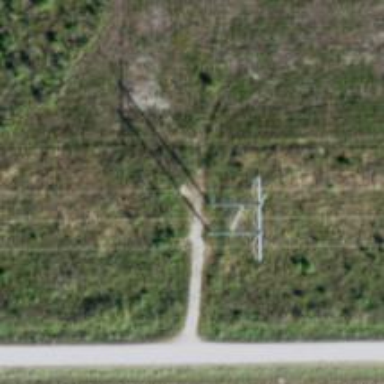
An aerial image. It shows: H-frame designed tower for power lines.